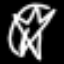
Label: octagon